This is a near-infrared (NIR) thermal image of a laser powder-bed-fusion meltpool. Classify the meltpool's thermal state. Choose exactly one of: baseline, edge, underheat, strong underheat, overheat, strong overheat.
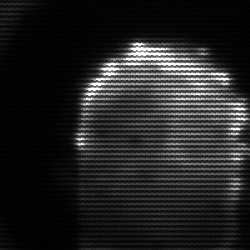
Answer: baseline